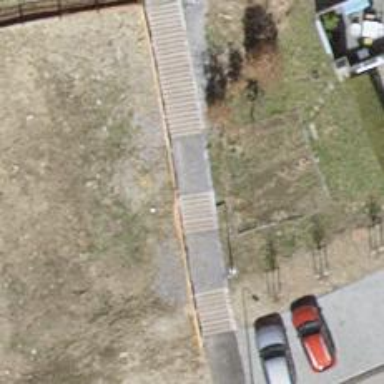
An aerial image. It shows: Footway.